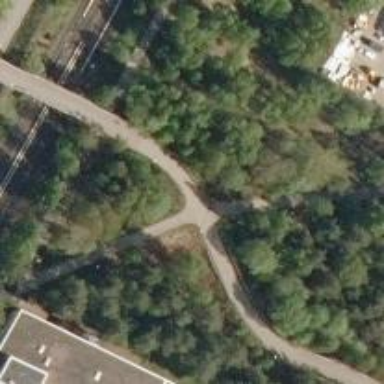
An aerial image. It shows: Park.